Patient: sex M, age 94
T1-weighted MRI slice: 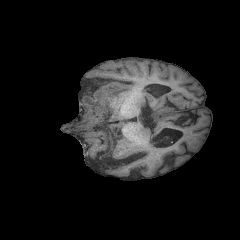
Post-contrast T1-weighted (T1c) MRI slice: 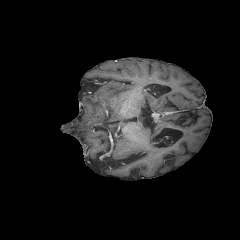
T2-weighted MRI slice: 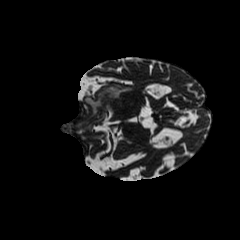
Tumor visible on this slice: yes
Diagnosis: Glioblastoma, IDH-wildtype
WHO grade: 4